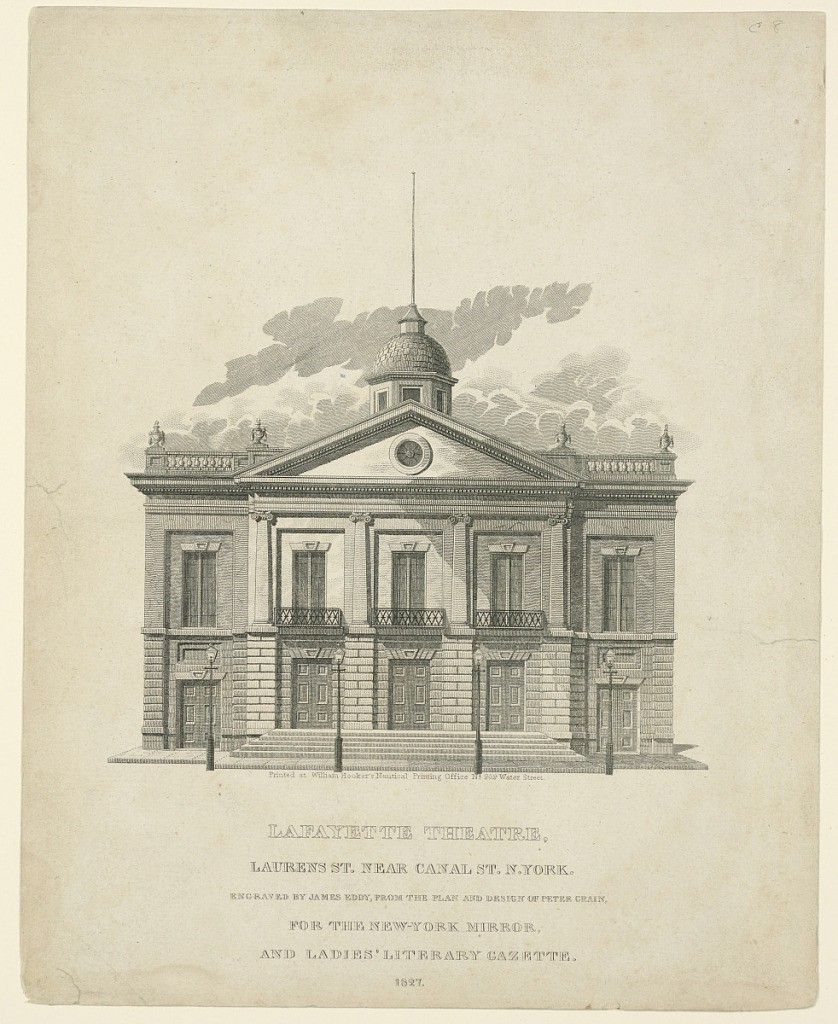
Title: Lafayette Theater, New York
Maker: James Eddy
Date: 1827
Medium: Engraving with etching in black ink on paper
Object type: Print
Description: Vertical rectangle. Elevation of facade of the building, with a portico in two storeys: the lower storey rusticated, three doorways; the upper with Ionic pilasters between openings; surmounted by a pediment. Printed below: "Printed at William Hooker's Nautical Printing Office.../LAFAYETTE THEATRE,/ LAURENS ST. NEAR CANAL ST. N. YORK..."